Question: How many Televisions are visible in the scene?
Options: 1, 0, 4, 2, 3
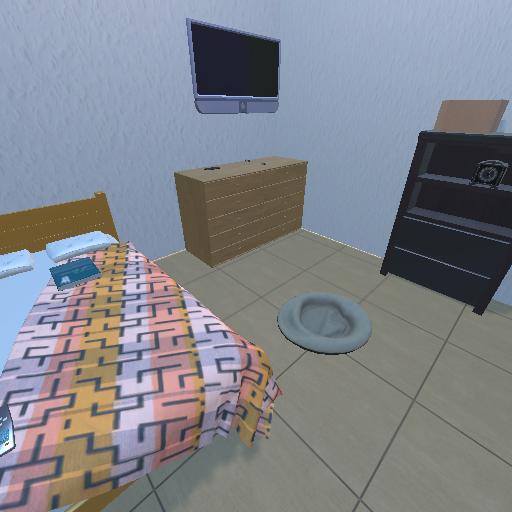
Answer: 1